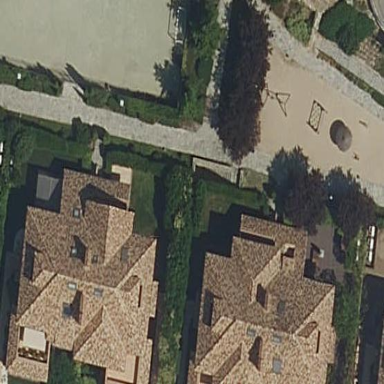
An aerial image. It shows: Simple house.